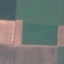
Land use / land cover class: AnnualCrop